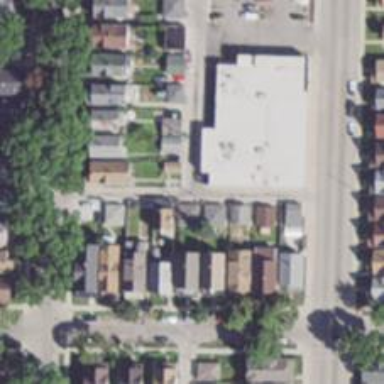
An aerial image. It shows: Alley classified as service road.